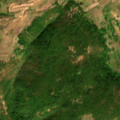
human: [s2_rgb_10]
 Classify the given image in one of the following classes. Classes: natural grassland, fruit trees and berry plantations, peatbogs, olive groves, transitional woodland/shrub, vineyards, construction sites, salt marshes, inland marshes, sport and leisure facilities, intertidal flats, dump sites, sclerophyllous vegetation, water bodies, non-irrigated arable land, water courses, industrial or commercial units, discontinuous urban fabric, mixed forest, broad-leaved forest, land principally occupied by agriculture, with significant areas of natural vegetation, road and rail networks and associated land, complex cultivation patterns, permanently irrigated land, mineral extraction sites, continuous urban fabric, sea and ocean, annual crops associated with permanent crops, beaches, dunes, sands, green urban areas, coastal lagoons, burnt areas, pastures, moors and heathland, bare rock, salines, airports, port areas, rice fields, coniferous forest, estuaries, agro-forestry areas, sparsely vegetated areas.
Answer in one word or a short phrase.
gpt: pastures, complex cultivation patterns, broad-leaved forest, transitional woodland/shrub